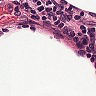
Metastatic tissue present: no